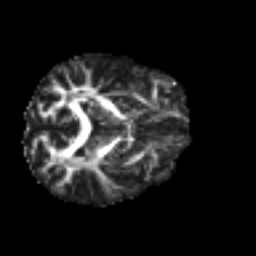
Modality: FA
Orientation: axial
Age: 47
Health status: ill
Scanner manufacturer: philips
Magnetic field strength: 3 T
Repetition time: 9 s
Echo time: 0.127 s